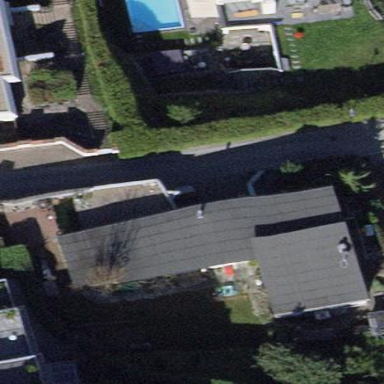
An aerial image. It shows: Simple and straightforward house.